Question: I'm getting a bizarre error in Chrome... check out the screenshot below.
I define record using object literal syntax.
I try setting the "id" property and get the exception.
I've tried both :
'''
record['id'] = 'wtf';
'''
and also
'''
record.id = 'wtf';
'''
I use this type of syntax all over the place in my script.... what could be going on here ?
Is this a bug in Chrome ?

EDIT :
I've solved the problem for now, but I'm still not sure why this is happening.
I moved the definition of record to occur outside of the if block. Anyone know what could be occurring ? I thought all variable declarations were scoped to the function and therefore this shouldn't be an issue.
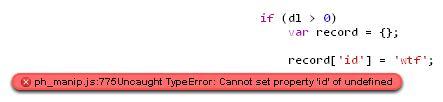
Answer: The problem is most likely that 'dl' is less than or equal to zero, so the statement that initializes 'record' doesn't get executed. From your indentation, it looks like you intended for both statements to be part of the 'if' block, but with no braces, the 'record['id'] = 'wtf';' statement gets executed no matter what.
By moving the variable initialization outside the if statement, you forced it to happen in any case and moved the assignment inside the if block (which, I'm assuming is what you wanted).
Probably a better way to solve it is adding braces like this:
'''
if (dl > 0) {
var record = {};
record.id = 'wtf';
}
'''
Unless you really do want to initialize 'record' in both cases.
You are correct about variable being scoped to the function, but the doesn't happen until you get to that point in the code. 'record' was in scope, but it still had its default value of 'undefined' because you hadn't assigned anything to it yet.